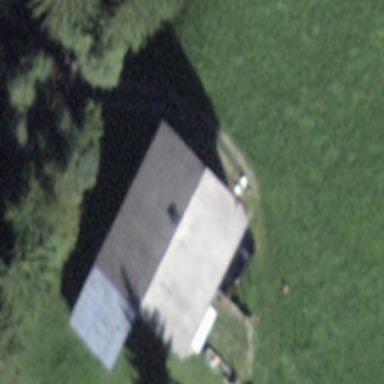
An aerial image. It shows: Cabin.